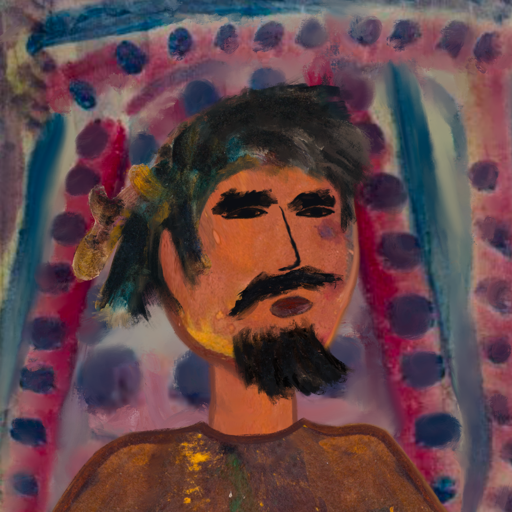
Background: HillGirl, Head And Neck Side: Mother_And_Son_Son, Face Side: Mosgoul, Bust: Comrade, Hair Side: Pipe, Head Accessory: Blank, Second Necklace: Blank, Necklace: Blank, Baby: Blank